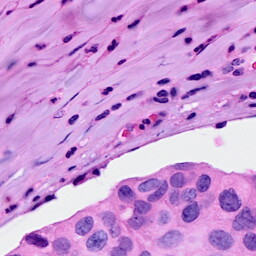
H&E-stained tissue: Breast